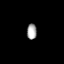
Tissue: lung
Cell type: Endothelial cells
Senescence score: 0.5409
Nuclear area (px): 153
Mean DAPI intensity: 164.229